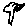
Label: tree